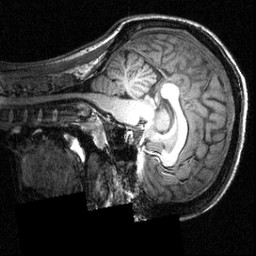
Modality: T1w
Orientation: sagittal
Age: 24
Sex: female
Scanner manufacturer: siemens
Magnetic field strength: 3.951 T
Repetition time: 1.5 s
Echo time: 0.00335 s